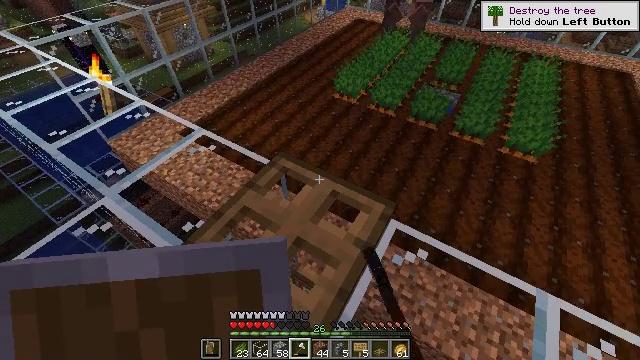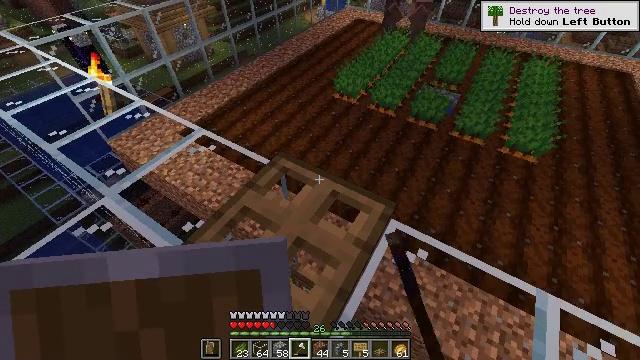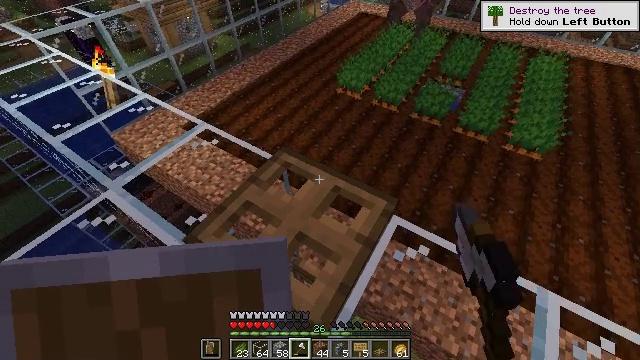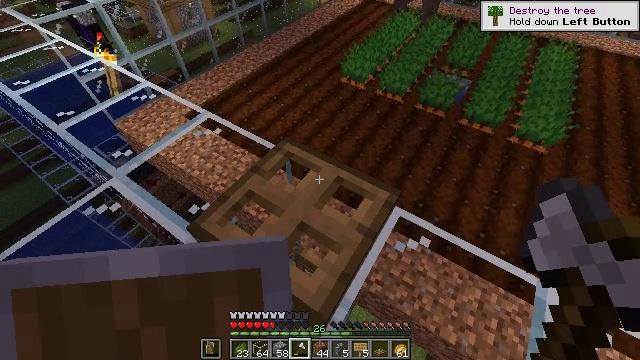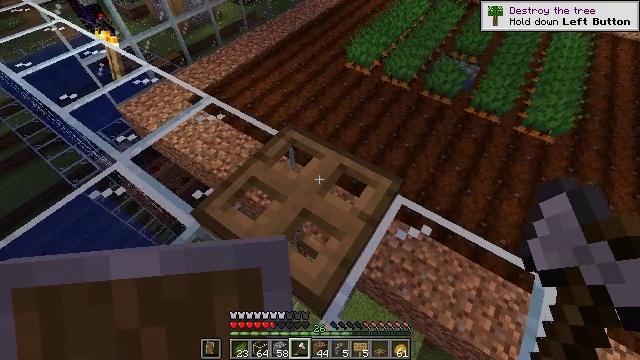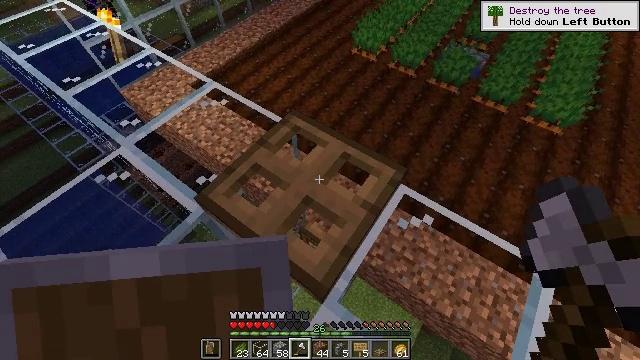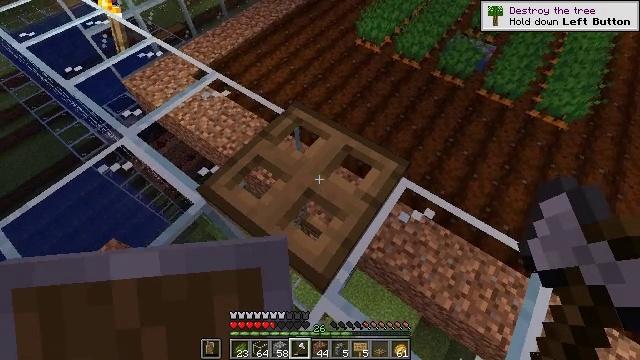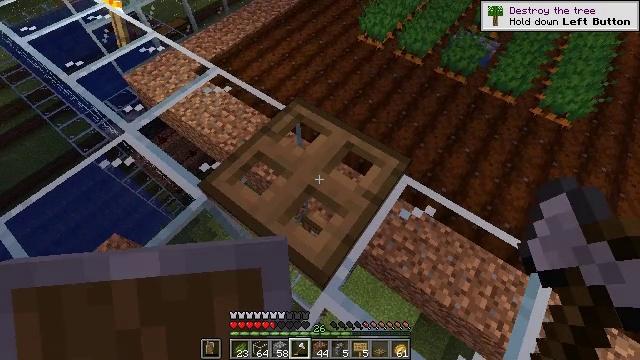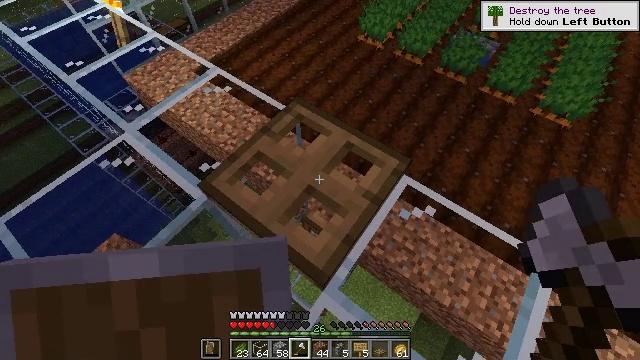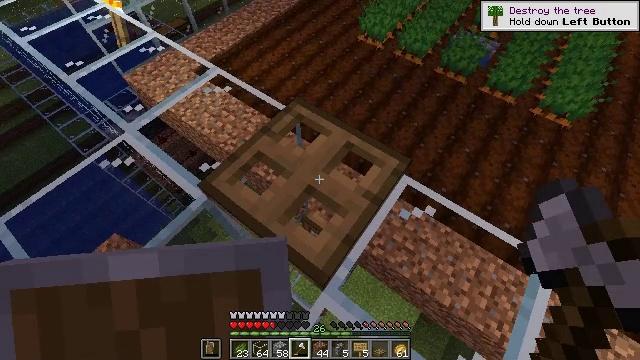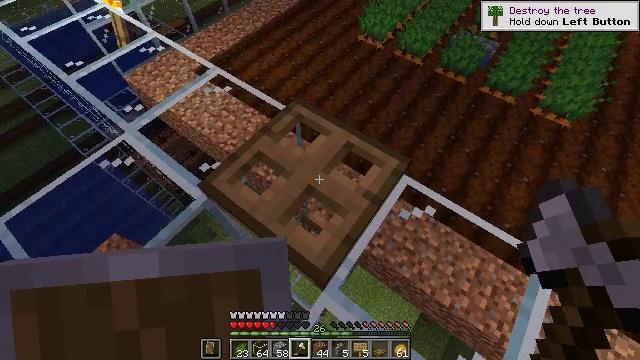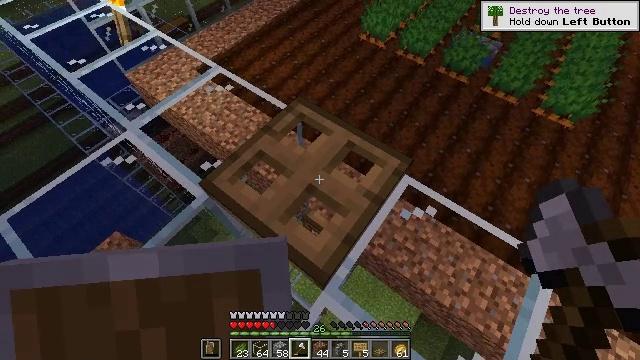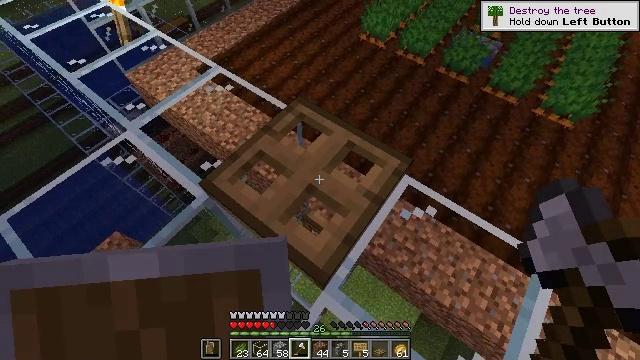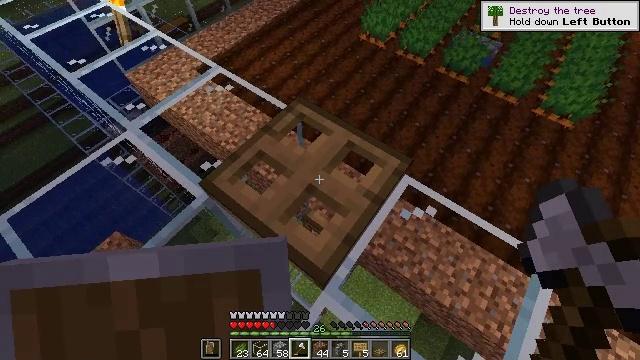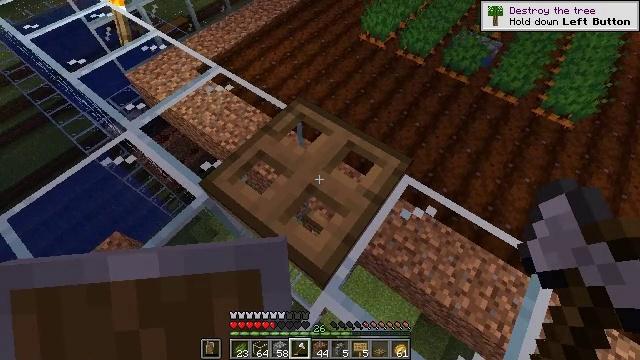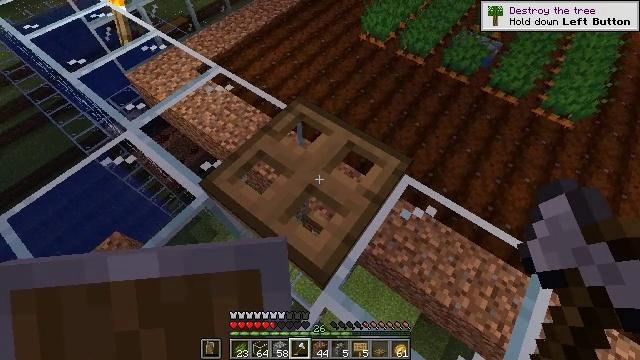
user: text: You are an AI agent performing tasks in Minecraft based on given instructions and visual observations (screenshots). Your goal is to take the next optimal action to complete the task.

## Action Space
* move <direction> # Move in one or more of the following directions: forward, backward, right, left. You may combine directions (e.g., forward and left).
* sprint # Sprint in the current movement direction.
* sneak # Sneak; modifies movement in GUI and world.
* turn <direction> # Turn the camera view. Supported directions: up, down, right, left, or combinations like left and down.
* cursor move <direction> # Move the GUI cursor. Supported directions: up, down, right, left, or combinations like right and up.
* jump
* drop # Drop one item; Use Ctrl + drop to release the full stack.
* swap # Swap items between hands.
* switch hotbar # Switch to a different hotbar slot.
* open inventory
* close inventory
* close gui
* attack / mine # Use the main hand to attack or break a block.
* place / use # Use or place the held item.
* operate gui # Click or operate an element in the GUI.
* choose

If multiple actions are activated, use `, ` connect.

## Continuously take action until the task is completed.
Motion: motion action
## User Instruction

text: Mine the oak trapdoor.
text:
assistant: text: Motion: no_op
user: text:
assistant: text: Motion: turn down
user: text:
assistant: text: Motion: turn down
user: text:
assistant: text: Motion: turn left and down
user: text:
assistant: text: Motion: turn left and down
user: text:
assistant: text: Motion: turn down
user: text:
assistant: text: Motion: no_op
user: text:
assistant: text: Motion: no_op
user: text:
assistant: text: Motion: no_op
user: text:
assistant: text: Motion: no_op
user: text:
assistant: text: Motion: no_op
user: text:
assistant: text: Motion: no_op
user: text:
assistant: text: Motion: no_op
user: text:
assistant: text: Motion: no_op
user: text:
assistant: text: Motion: no_op
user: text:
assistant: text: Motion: no_op
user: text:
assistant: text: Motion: no_op
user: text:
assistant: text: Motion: no_op
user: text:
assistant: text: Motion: no_op
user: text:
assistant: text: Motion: no_op
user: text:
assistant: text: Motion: no_op
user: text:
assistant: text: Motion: no_op
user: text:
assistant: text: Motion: no_op
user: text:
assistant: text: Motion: sneak
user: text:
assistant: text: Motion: sneak
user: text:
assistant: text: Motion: sneak
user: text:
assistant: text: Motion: sneak
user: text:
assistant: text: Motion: sneak
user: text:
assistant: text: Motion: sneak
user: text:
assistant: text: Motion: sneak